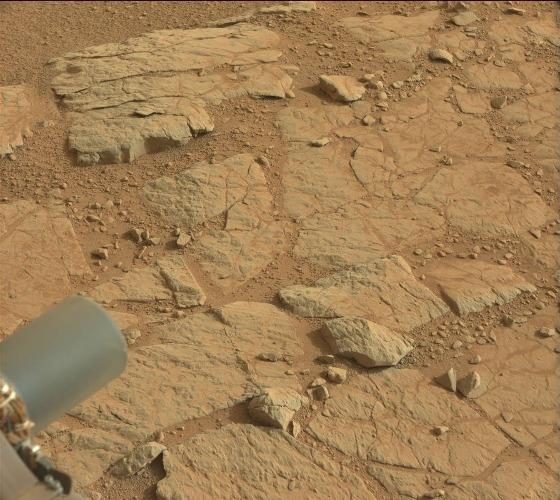
Terrain classes present: Background, Bedrock, Gravel / Sand / Soil, Rock, Shadow